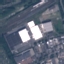
Land use / land cover class: Industrial